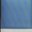
Piece: xx